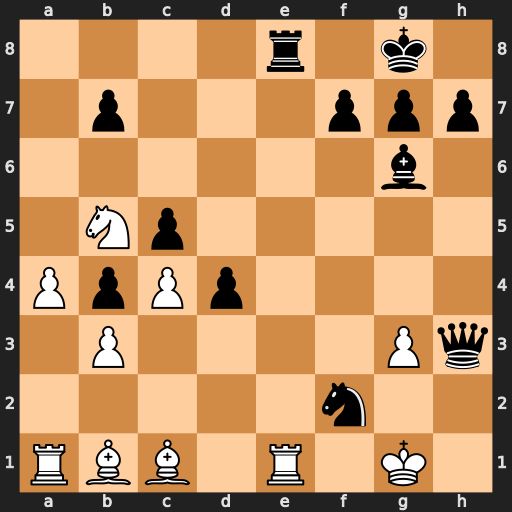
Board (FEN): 4r1k1/1p3ppp/6b1/1Np5/PpPp4/1P4Pq/5n2/RBB1R1K1
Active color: w
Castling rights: -
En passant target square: -
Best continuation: Rxe8#